Question: I need to plot non-numeric data against dates as a simple line graph. I am using matplotlib.
Here's some sample code.
'''
import matplotlib.pyplot as plt
xticks=['Jan','Feb','Mar','April','May']
x=[1,2,3,4,5]
yticks = ['Windy', 'Sunny', 'Rainy', 'Cloudy', 'Snowy']
y=[2,1,3,5,4]
plt.plot(x,y,'bo') #.2,.1,.7,.8
plt.subplots_adjust(left =0.2)
plt.xticks(x,xticks)
plt.yticks(y,yticks)
plt.show()
'''

I want to start the tick labels leaving some space from the origin. So that they don't look very crammed. Should I be using Fixedlocator for this? Also I would like the graph to be a line showing markers for every point like in <URL> example.
How can I achieve this?
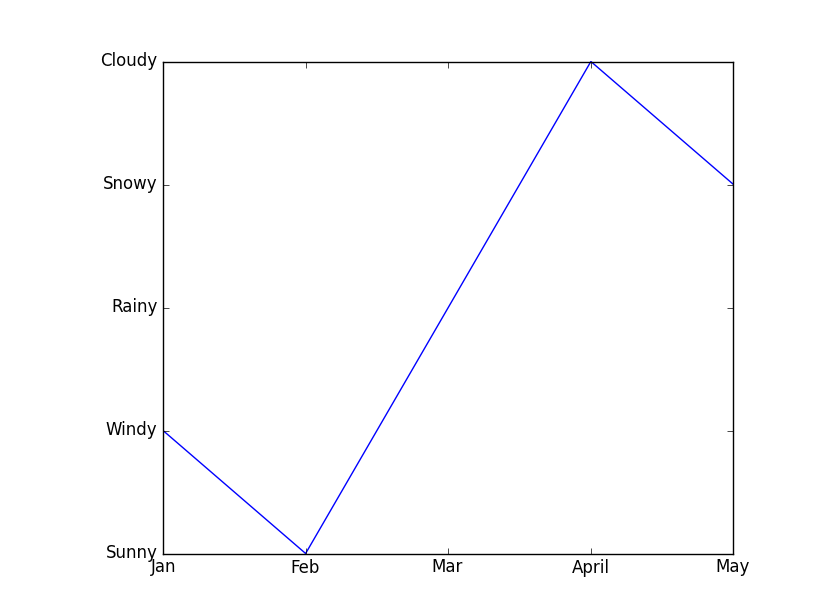
Answer: - 'ax.set_ylim'- 'marker = 'o'''plt.plot'
---
'''
import matplotlib.pyplot as plt
fig = plt.figure()
ax = fig.add_subplot(1, 1, 1)
xticks=['Jan','Feb','Mar','April','May']
x=[1,2,3,4,5]
yticks = ['Windy', 'Sunny', 'Rainy', 'Cloudy', 'Snowy']
y=[2,1,3,5,4]
plt.plot(x,y,'b-', marker = 'o') #.2,.1,.7,.8
plt.subplots_adjust(left =0.2)
plt.xticks(x,xticks)
plt.yticks(y,yticks)
ax.set_ylim(0.5,max(y))
plt.show()
'''